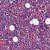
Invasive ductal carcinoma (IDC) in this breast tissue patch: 1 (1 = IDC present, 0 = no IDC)